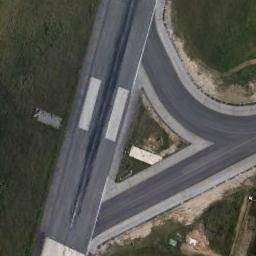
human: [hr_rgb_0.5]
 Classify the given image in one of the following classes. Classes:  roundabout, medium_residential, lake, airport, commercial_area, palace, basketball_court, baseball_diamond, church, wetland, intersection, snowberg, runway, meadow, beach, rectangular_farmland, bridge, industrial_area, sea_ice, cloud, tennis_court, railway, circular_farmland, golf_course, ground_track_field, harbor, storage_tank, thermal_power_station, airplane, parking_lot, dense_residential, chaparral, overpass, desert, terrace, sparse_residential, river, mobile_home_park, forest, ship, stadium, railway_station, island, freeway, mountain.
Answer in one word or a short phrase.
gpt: runway